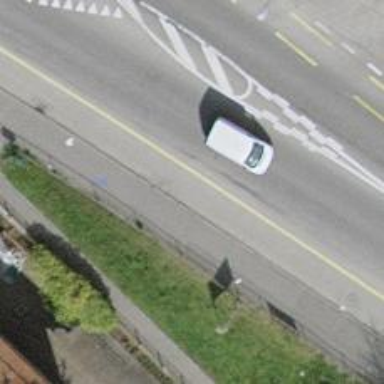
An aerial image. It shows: Asphalt cycleway for cyclists.